Question: Geting a bit more into Javascript and OO programming but I'm not understanding this behavior here of what why my ojbect (myUser cannot access the property this.first_name as 'jon' and is instead undefined (hilighted in red in screen shot at bottom). Here's the code fragment in question:
'''
function User(first_name, last_name){
this.first_name=first_name;
this.last_name=last_name;
}
// left in for completeness
User.prototype = {
constructor: User,
sayName: function(){
console.log("My Name: " + this.first_name + " and " + this.last_name);
}
}
User.prototype.whoWhat = function(){
console.log(this.first_name + " I want to tell you now " + Math.random());
}
var myUser=new User('jon', 'johnson');
myUser.sayName();
myUser.whoWhat();
setInterval(myUser.whoWhat, 3000);
'''
And here is the console output:

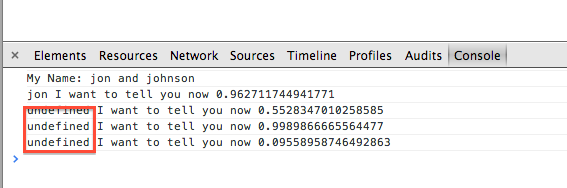
Answer: The problem is that your 'setInterval()' callback loses its association with the object you've constructed. The association of a function with an object as a property value affects 'this' when the property value is used to make a function call. Here, you're just referencing the value (that is, acquiring a reference to the function). When the system invokes the function, 'this' will be 'undefined' (or the 'window' object, depending on the "strict" modality).
You can ensure that 'this' is the right value by using a wrapper function:
'''
setInterval(function() { myUser.whoWhat(); }, 3000);
'''
In newer browsers, you can use a method from the Function prototype called 'bind()':
'''
setInterval(myUser.whoWhat.bind(myUser), 3000);
'''
That has (for your purposes) the same effect, though 'bind()' can do other things too.
The key thing to remember is that in JavaScript, there are no long-term relationships between functions and objects. References to functions are just plain values, and nothing special happens just because a function happens to be defined as a property of a prototype object or an object literal. The only thing that matters is how a function is actually invoked.